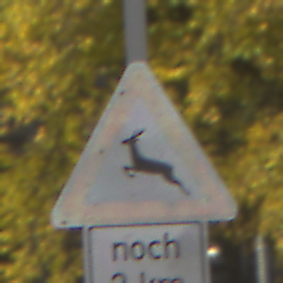
Verkehrszeichen: WildwechselRechts
Zusatzzeichen unten: LaengeEinerStrecke4
Umgebung: Outdoor, Urban
Tageszeit: SunriseSunset
Wetter: PartlyCloudy
Licht: Natural
Jahreszeit: Autumn
Kontrast: HighContrast